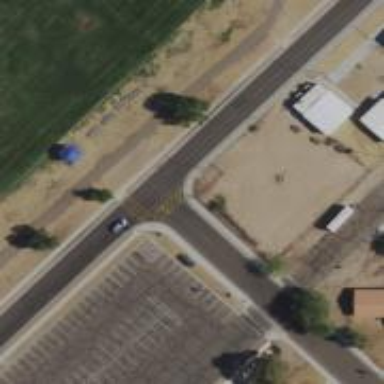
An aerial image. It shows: Footway crossing.